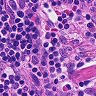
Metastatic tissue present: no